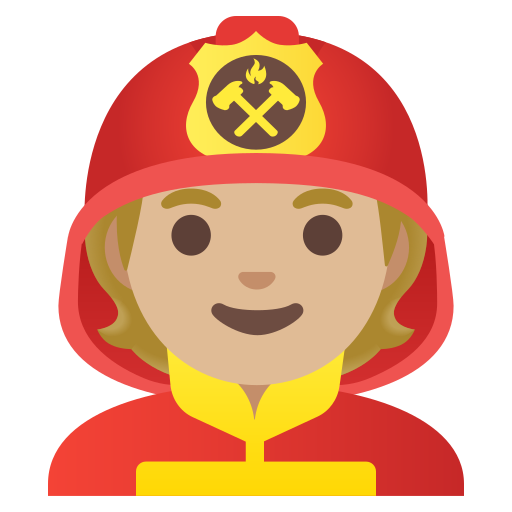
Emoji: 🧑🏼‍🚒